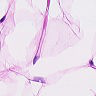
Metastatic tissue present: no